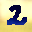
Label: 2